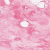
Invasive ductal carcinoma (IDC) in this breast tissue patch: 0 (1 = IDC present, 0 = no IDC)